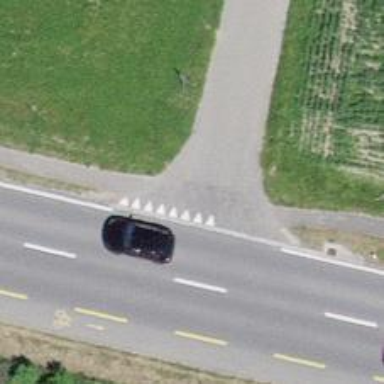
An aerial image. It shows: Unmarked road crossing.